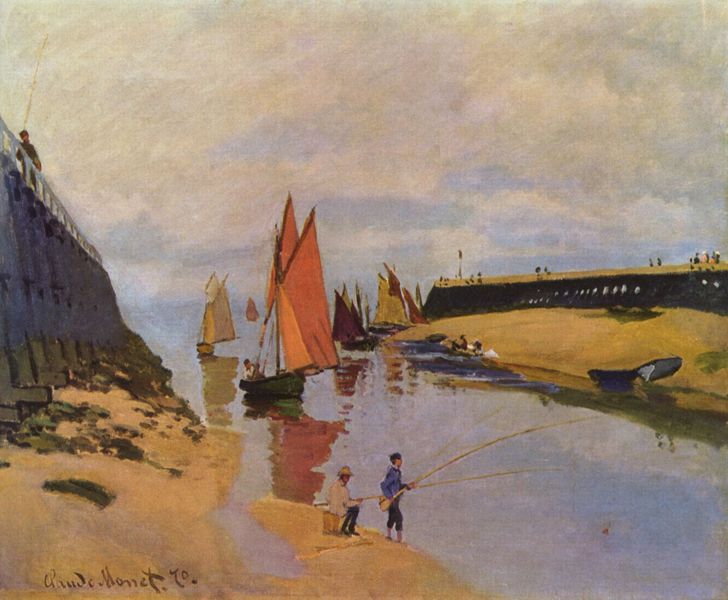
Titel: Hafen von Trouville
Künstler: Claude Monet
Standort: Budapest
Institution: Szépmüvészeti Múzeum
Schlagwörter: blau, gemälde, himmel, mann, meer, schatten, wasser, wolken, fluss, gelb, grün, impressionismus, landschaft, menschen, ocker, sand, sitzen, stadt, ufer, abend, bunt, frankreich, grau, hintergrund, licht, männer, orange, vordergrund, gebäude, rot, wolke, beige, stehen, stein, steine, signatur, spiegel, öl, bach, horizont, spiegelung, brücke, gewässer, kanal, sonne, boot, boote, kinder, küste, schiff, schiffe, segel, segelboot, segelschiffe, strand, zwei, fischer, segelschiff, düne, dünen, fels, mauer, tag, damm, hafen, kähne, anleger, kai, kaimauer, promenade, quai, mündung, flut, pier, steg, sitzende, monet, manet, geländer, junge, abendstimmung, bucht, segelboote, segeln, ebbe, unterschrift, mole, festung, strich, angel, stand, regatta, claude, claude monet, spaziergänger, angler, angeln, fischen, wall, flussufer, hafeneinfahrt, mohle, rotes segel, spieglung, flaneure, angelrute, doof, angeler, schoffe, flussmündung, ruten, boo, zufluss, eolkrn, kai kaimauer, meeresufer, uferwand, 1900, 1910, meeresbank, 1870, schiffe#, kaimaue, ange3ln, mobnet, aend